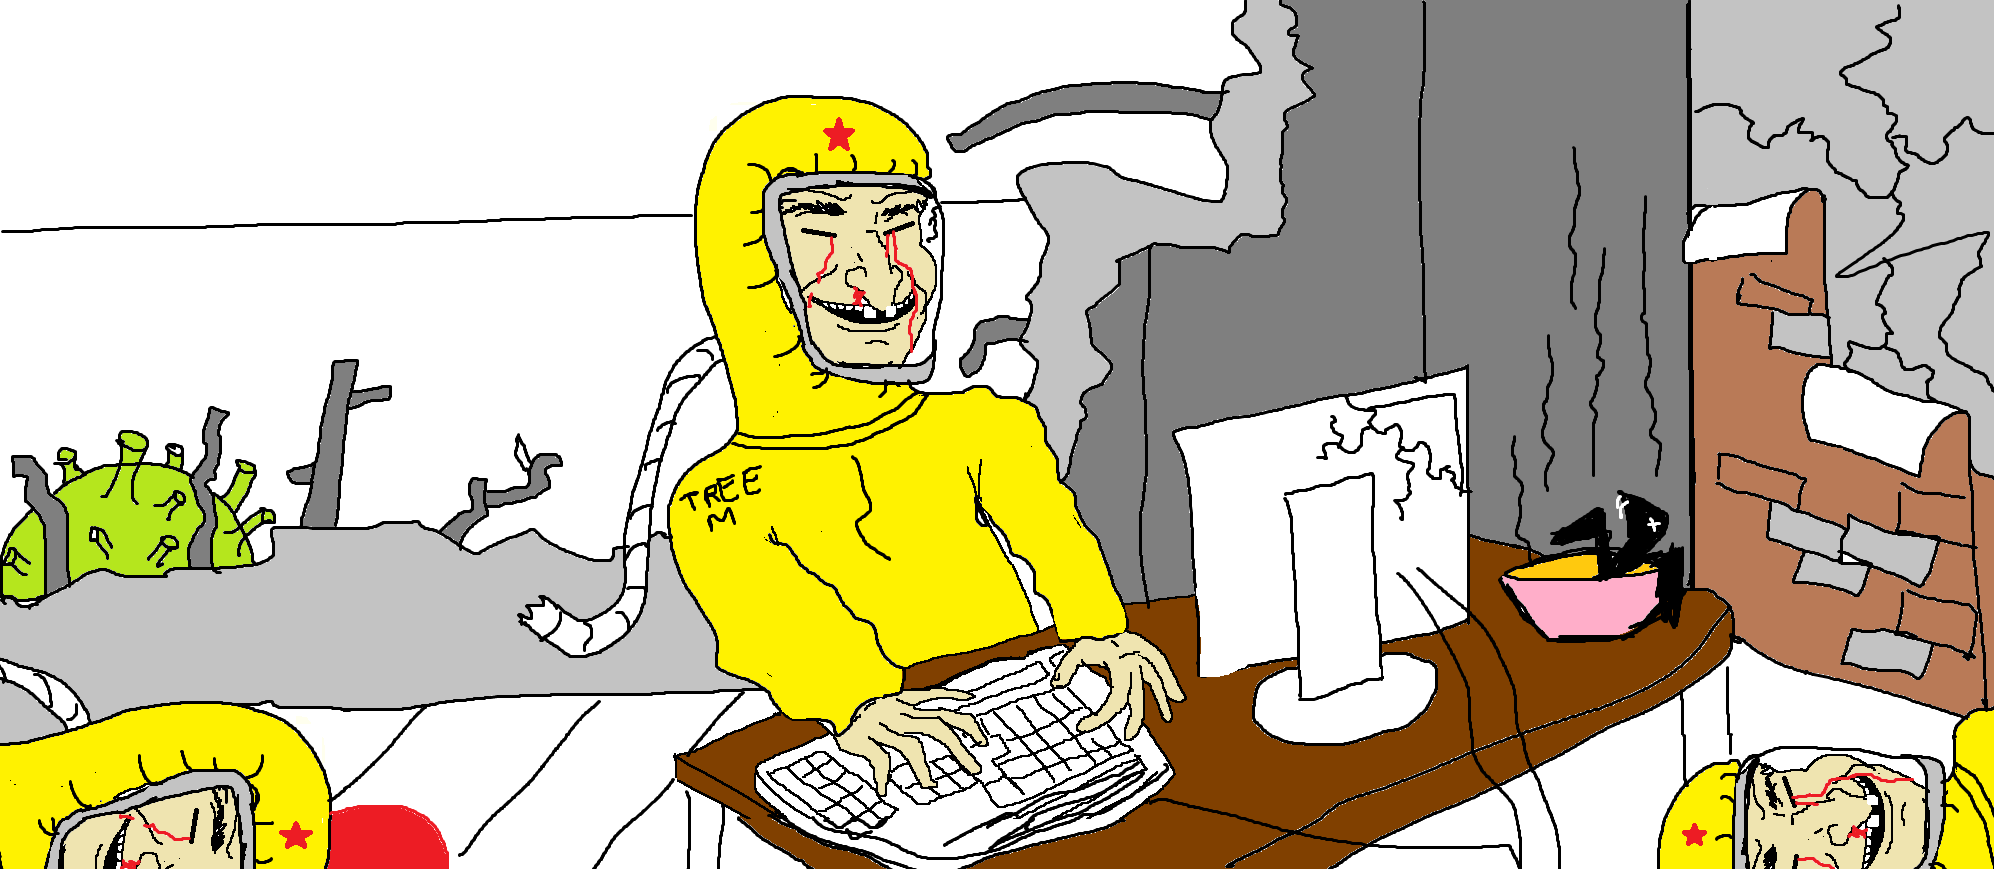
Label: 5_Wojak_with_Background